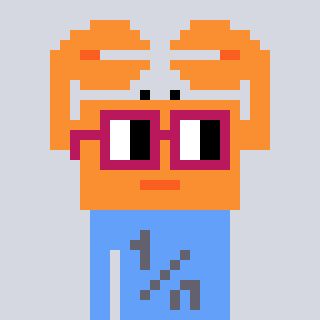
a pixel art character with square dark red glasses, a crab-shaped head and a blue-colored body on a cool background